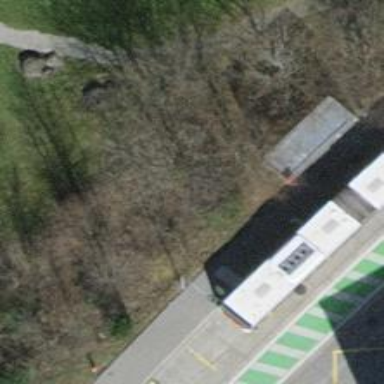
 serving as platform for public transportation."